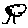
Label: tree